Field crop: maize
Growth stage: 2
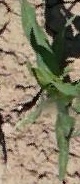
Species: maize